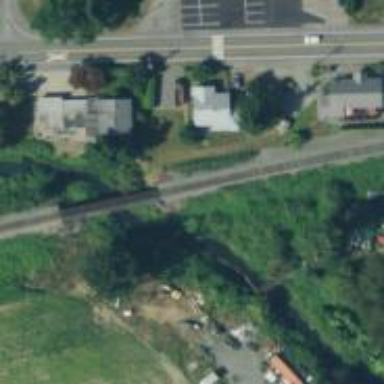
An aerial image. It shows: Railway bridge.